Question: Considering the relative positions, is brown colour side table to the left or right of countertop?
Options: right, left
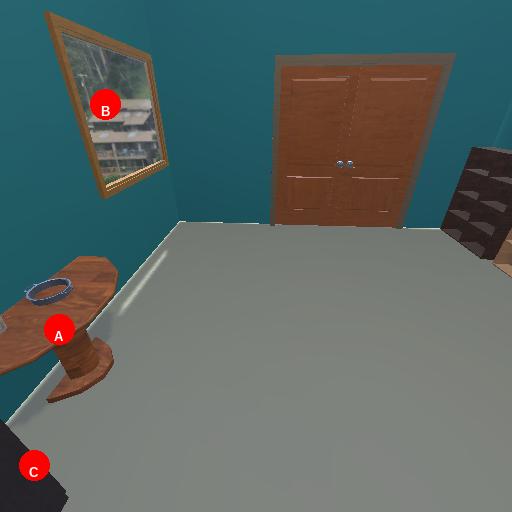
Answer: right